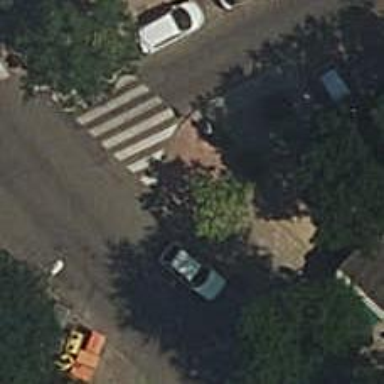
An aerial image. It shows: Footway surfaced with paving stones.